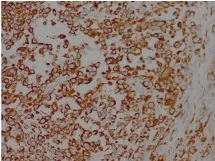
HE and immunohistochemical staining of the resected specimen. Immunohistochemical staining. The tumor cells were positive for CK.
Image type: pathology (immunostaining)